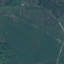
Land use / land cover class: Pasture